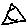
Label: triangle